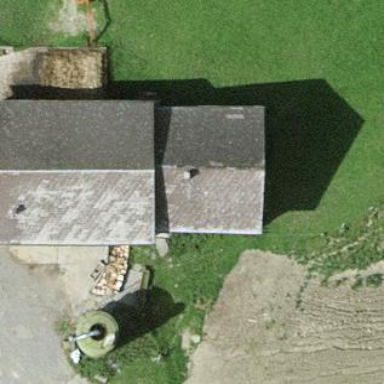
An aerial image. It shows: Gabled roof farm building.